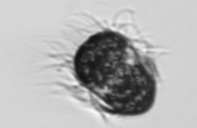
Label: Mesodinium